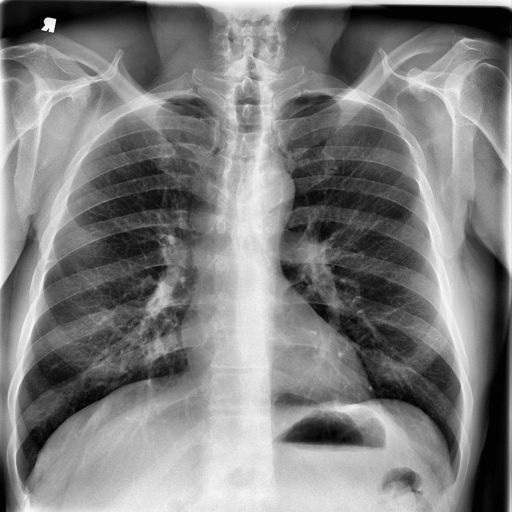
Finding: NORMAL